Field crop: maize
Growth stage: 1
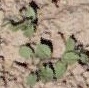
Species: convolvulus